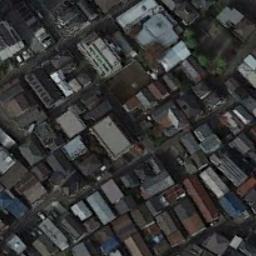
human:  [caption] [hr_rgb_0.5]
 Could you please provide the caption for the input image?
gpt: There are trees all around the house .

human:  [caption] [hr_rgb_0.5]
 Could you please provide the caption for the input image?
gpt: A dense residential area has lots of houses next to each other .

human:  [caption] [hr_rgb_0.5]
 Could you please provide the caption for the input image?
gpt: There are many roads in densely populated areas and densely arranged houses and trees of different sizes and shapes .

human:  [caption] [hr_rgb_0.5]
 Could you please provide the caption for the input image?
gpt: The dense residential is next to the road and some trees .

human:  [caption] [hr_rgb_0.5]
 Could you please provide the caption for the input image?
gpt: There are buildings of different colors on a dense residential area .